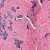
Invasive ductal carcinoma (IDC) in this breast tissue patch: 1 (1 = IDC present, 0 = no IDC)